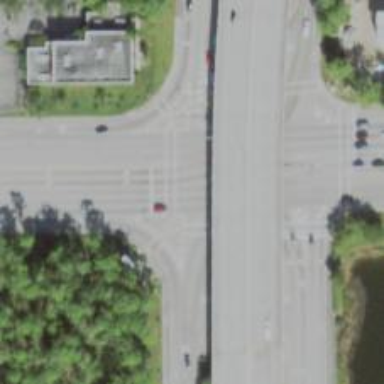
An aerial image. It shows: Primary link highway with asphalt surface.